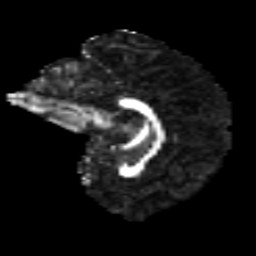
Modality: FA
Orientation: sagittal
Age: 19
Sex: male
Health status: ill
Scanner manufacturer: ge
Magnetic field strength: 3 T
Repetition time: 6.863 s
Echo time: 0.0808 s